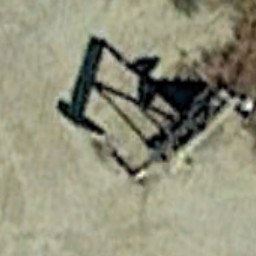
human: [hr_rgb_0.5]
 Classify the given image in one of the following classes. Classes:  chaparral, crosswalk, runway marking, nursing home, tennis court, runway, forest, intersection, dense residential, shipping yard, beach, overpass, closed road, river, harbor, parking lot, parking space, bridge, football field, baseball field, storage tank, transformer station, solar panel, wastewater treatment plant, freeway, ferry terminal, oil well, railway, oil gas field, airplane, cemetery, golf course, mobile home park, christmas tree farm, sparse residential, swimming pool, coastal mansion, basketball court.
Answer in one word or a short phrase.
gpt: oil well